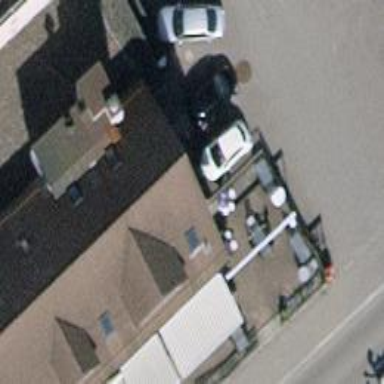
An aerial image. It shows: Restaurant.